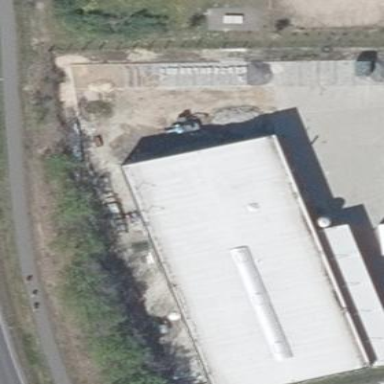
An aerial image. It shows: Brewery building.